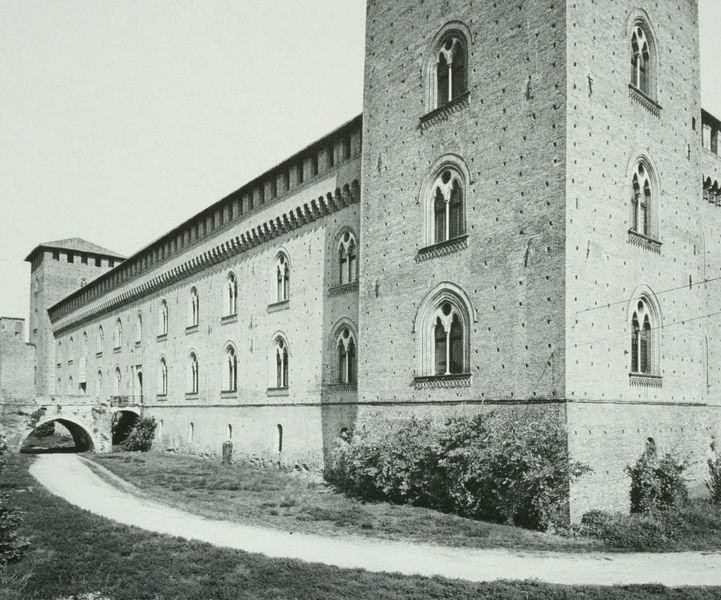
Titel: Fassade
Künstler: Bernardo da Venezia
Standort: Pavia
Institution: Castello Visconteo
Schlagwörter: baum, dunkel, himmel, schatten, weiß, fenster, grau, licht, pfeiler, schwarz, strasse, säule, säulen, tür, anlage, dach, gebäude, gras, haus, rasen, schloss, weg, wiese, architektur, sockel, stein, erde, strauch, brücke, brüstung, busch, büsche, sonne, sträucher, blatt, pflanzen, gotik, renaissance, rund, turm, spanien, ecke, ansicht, biegung, bogen, fassade, zwei, leer, mauer, rundbogen, wehr, steg, grass, tor, zinnen, foto, fotografie, photographie, bögen, eingang, gang, burg, kloster, türme, palast, torbogen, festung, mauerwerk, draußen, loch, schwarzweiß, löcher, photo, reihen, fries, rustika, sims, gesims, gefängnis, risalit, gotisch, spitzbogen, triforium, zwerggalerie, mauern, mezzanin, romanik, graben, etagen, geschosse, fort, joch, stockwerke, aufnahme, bau, schwar, fenstersims, archivolte, abwehr, cke, schiessscharten, romanisch, fensterbögen, bogenfenster, wehrgang, zeigel, tum, fiale, eckturm, scharten, wehrburg, unterführung, hausecke, türsturz, mailand, schiessscharte, dachkante, doppellanzette, fenstrreihen, frühgotk, renaiissance, mailn, festung wehrgang massive bauweise schwarz-weiss